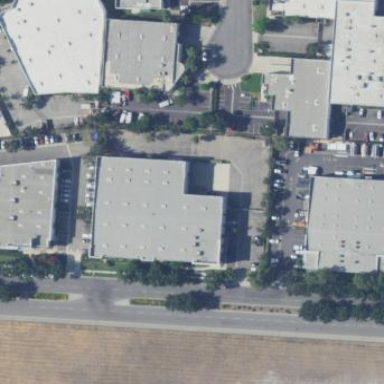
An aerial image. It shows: Warehouse.